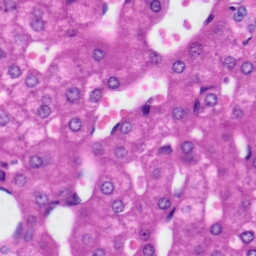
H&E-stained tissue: Liver